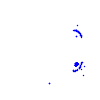
Particle: pion